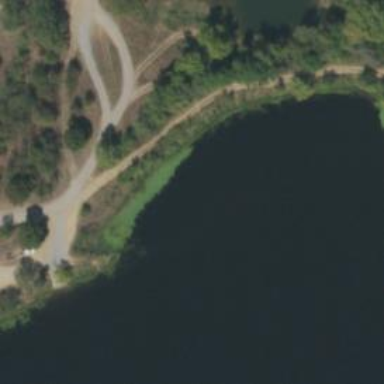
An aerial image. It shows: Reservoir.